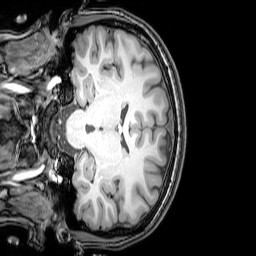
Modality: T1w
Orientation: coronal
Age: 24
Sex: female
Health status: healthy
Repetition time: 0.081 s
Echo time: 0.037 s